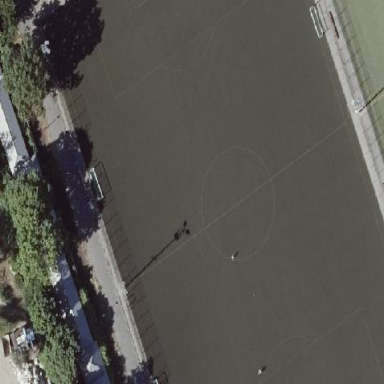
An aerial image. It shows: Soccer pitch with artificial turf for leisure sports activities.